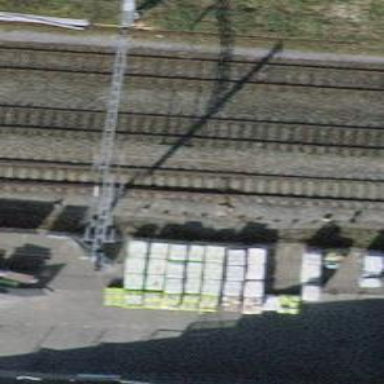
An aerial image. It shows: Railway switch.